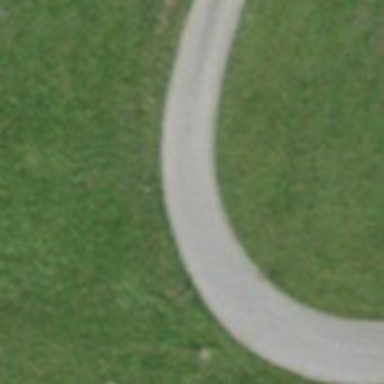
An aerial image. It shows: Asphalt track with grade1 quality.